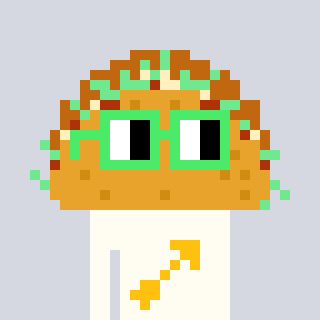
a pixel art character with square light green glasses, a taco-shaped head and a grayscale-colored body on a cool background